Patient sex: M
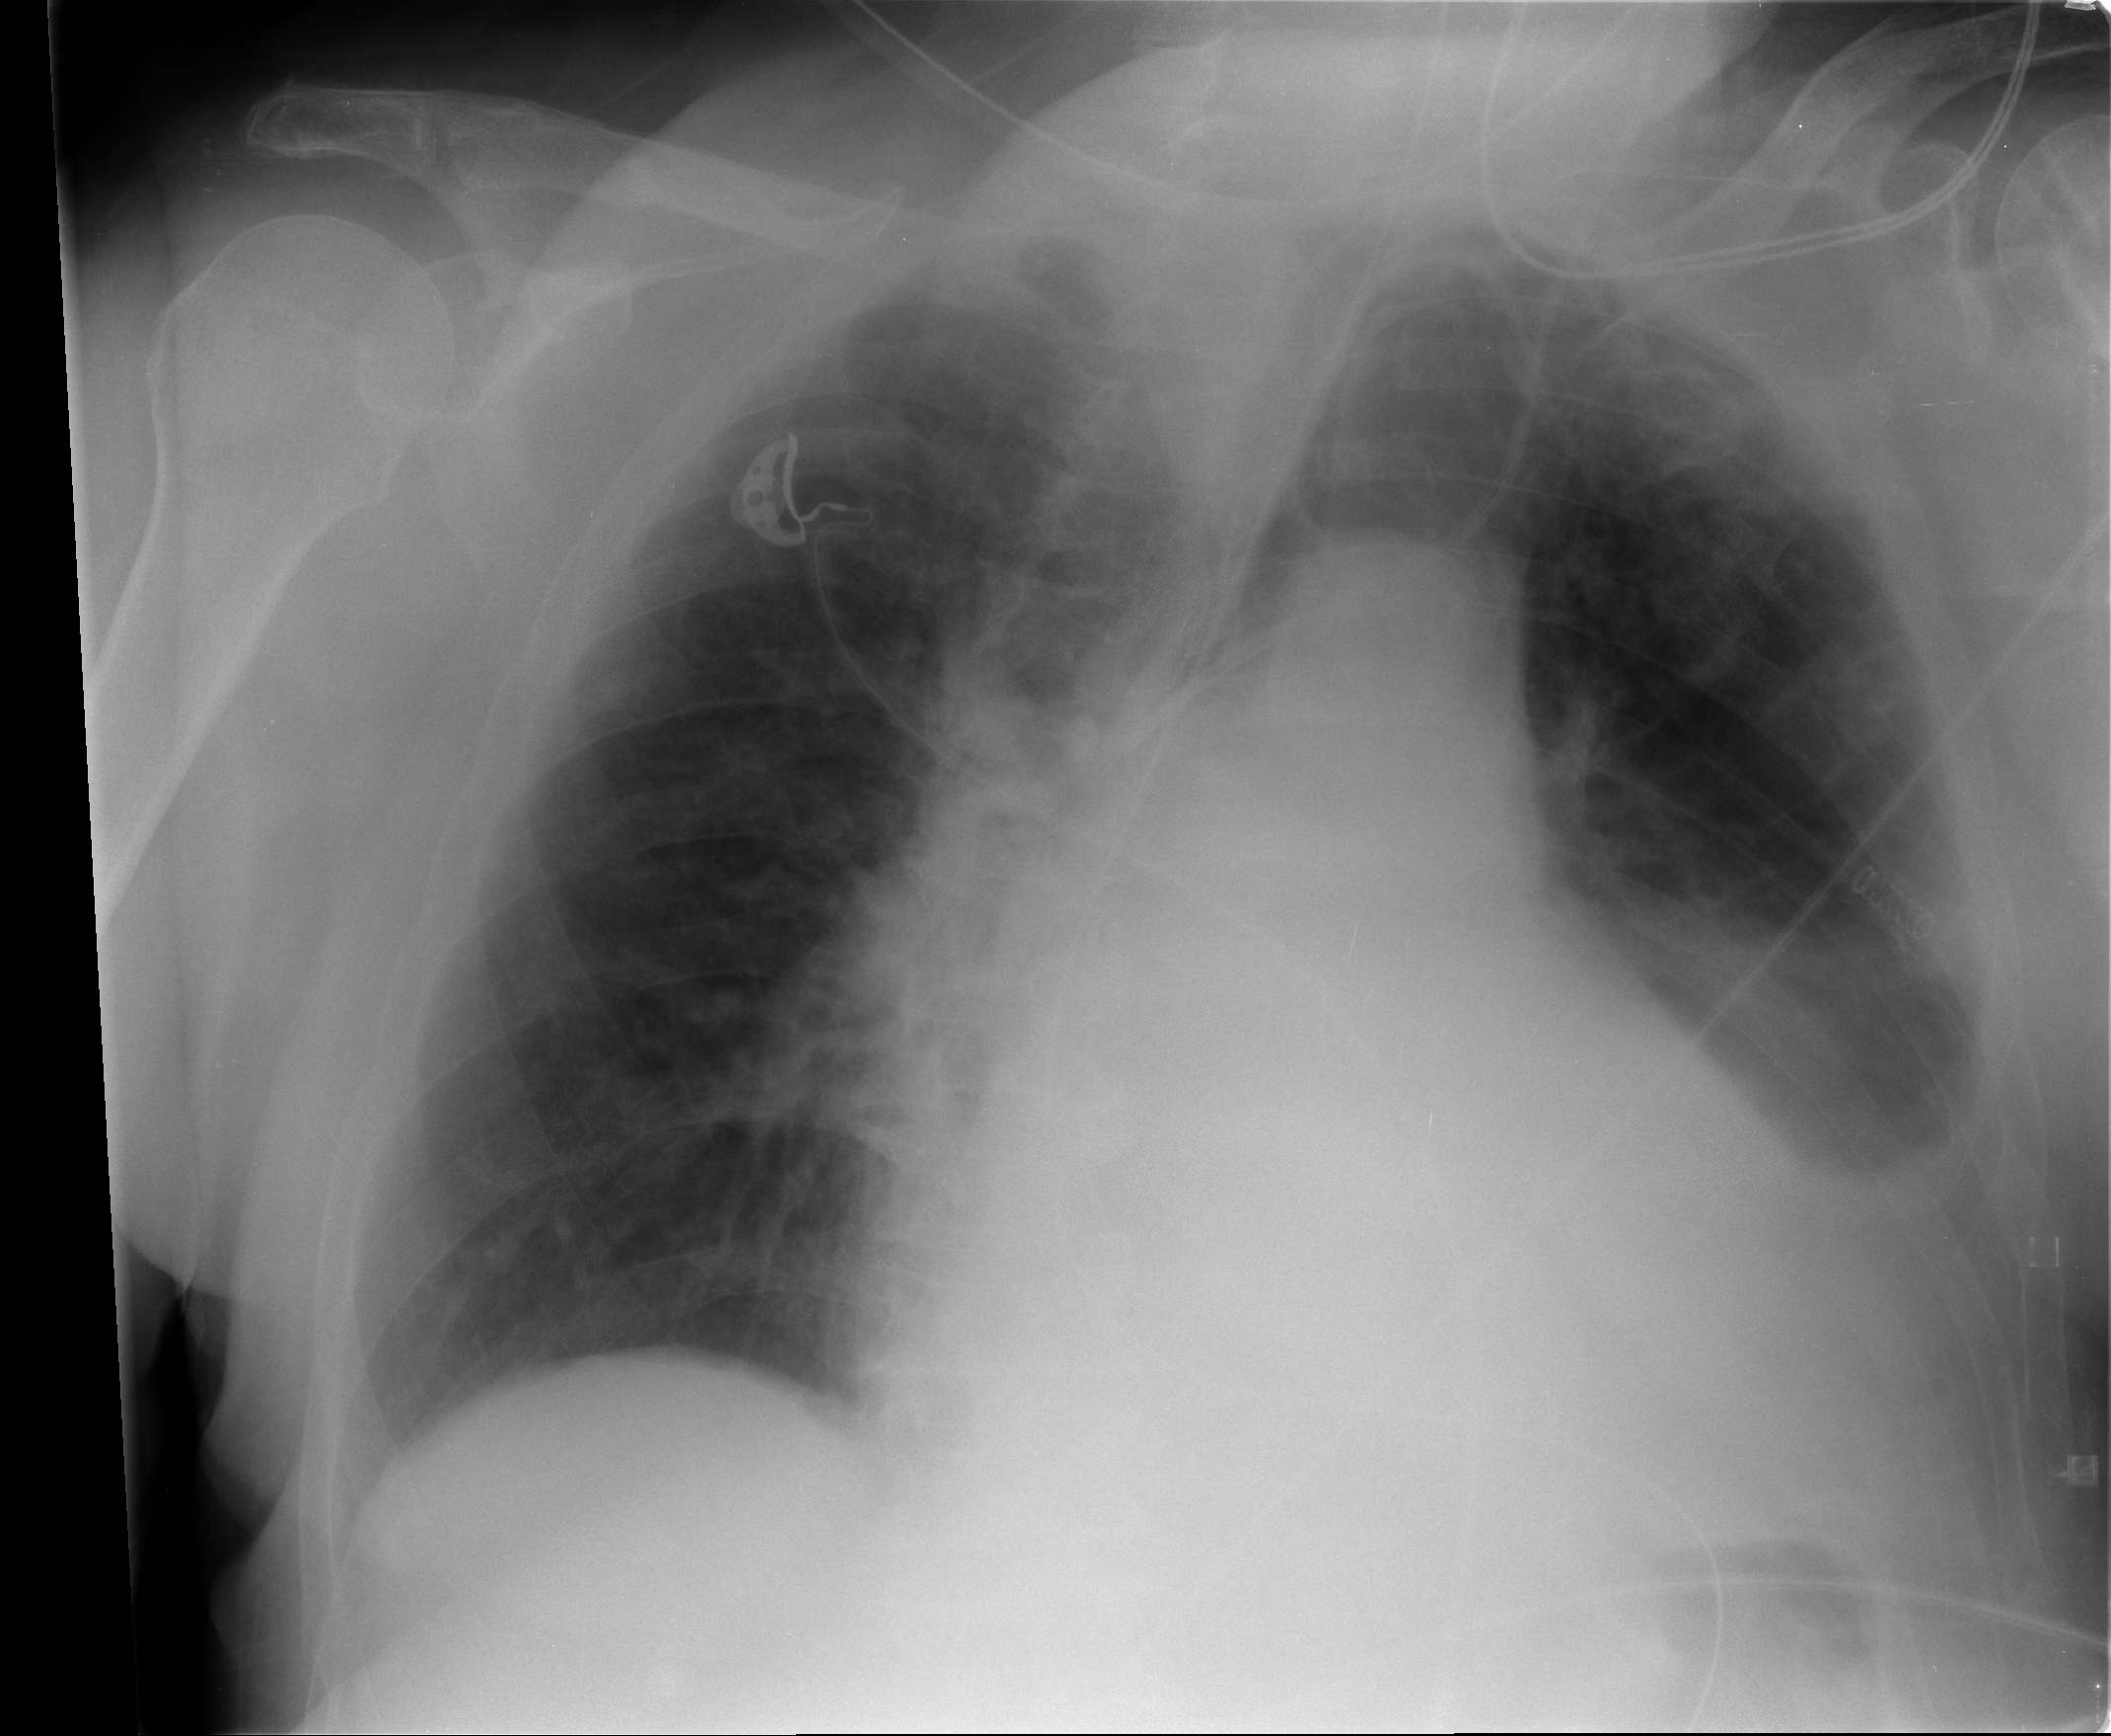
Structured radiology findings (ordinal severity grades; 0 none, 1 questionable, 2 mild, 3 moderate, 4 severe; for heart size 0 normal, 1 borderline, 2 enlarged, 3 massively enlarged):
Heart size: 3
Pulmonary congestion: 2
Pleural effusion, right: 0
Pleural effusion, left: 2
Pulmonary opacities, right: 1
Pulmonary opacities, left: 0
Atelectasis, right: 1
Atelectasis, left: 1